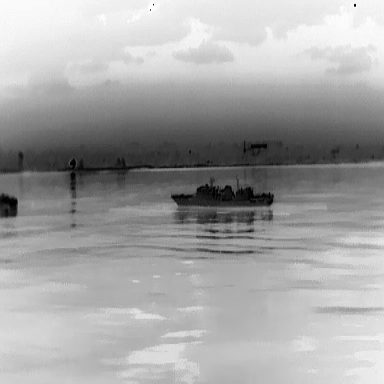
There is a warship in the infrared image.